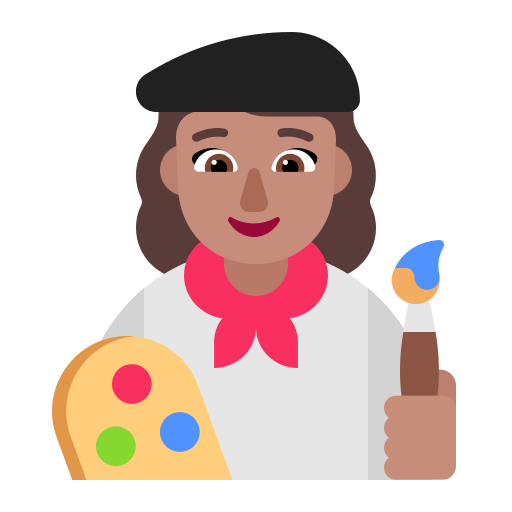
woman artist flat